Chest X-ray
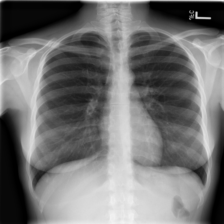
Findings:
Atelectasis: negative
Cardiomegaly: negative
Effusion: negative
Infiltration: negative
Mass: negative
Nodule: negative
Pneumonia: negative
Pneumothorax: negative
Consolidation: negative
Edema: negative
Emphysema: negative
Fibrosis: negative
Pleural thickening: negative
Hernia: negative